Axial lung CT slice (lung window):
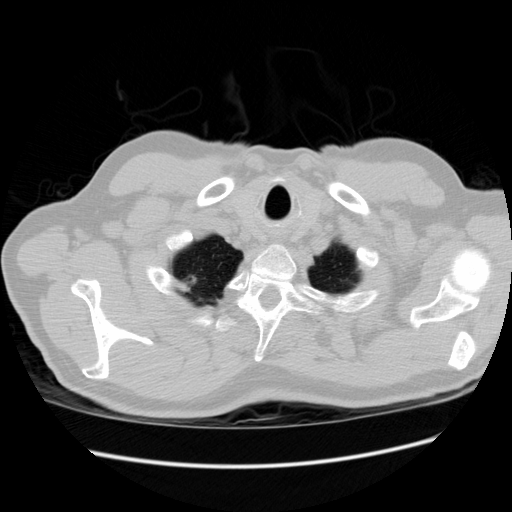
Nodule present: no